Field crop: maize
Growth stage: 2
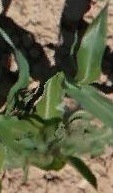
Species: maize